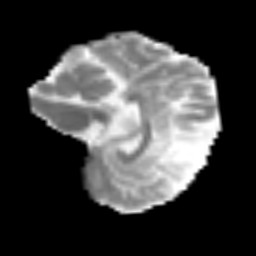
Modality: MD
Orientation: sagittal
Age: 39
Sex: female
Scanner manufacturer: siemens
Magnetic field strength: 3 T
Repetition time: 3.2 s
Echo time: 0.081 s